Interaction volume radius: 10 \u00c5
Interaction volume height: 20 \u00c5
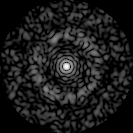
Disorder parameter: 0.8526